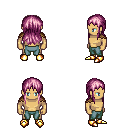
a pixel art fantasy rpg character, male body template, human, tanned skin, leather shoulder armor, teal pants, pink unkempt hairstyle, gold boots, four views (front, back, left, right), 2x2 character sprite sheet, small pixel art, hard edges, no anti-aliasing